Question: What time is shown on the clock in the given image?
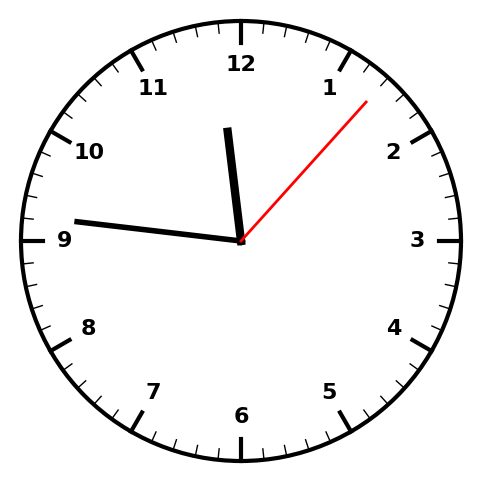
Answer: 11:46:07